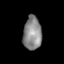
Tissue: skin
Cell type: Fibroblasts
Senescence score: 0.8004
Nuclear area (px): 600
Mean DAPI intensity: 137.01